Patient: sex M, age 78
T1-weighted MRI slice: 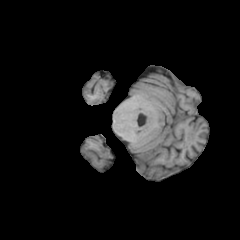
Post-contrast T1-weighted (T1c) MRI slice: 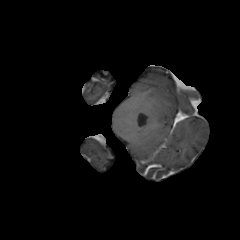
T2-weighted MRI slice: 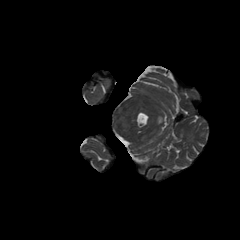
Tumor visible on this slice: no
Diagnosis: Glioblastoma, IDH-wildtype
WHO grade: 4